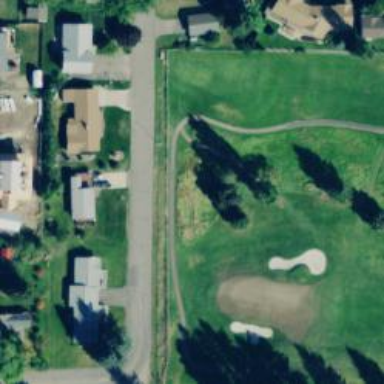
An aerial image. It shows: Golf cartpath that is also road path.